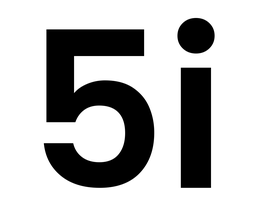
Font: Poppins-SemiBold